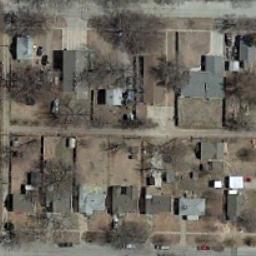
Label: residential